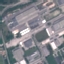
Land use / land cover: Industrial